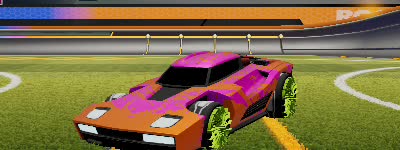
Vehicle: breakout